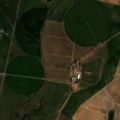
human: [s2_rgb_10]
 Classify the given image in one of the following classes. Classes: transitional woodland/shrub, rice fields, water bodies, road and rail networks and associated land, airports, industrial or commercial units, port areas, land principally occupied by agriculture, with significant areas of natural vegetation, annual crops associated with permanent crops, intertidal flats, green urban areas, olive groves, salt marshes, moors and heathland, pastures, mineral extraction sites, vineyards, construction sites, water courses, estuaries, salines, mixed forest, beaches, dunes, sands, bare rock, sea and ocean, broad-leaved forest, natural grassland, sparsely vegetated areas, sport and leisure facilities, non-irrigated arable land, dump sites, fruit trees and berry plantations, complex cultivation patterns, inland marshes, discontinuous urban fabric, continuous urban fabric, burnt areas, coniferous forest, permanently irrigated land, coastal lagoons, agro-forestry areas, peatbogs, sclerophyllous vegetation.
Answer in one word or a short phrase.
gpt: non-irrigated arable land, permanently irrigated land, olive groves, complex cultivation patterns, agro-forestry areas